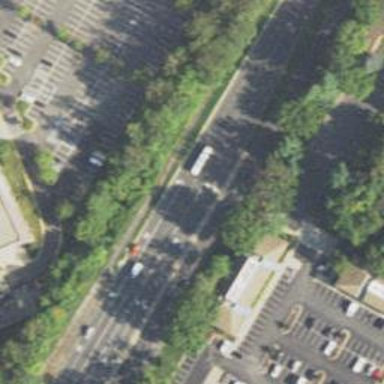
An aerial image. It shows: Secondary road with asphalt surface.